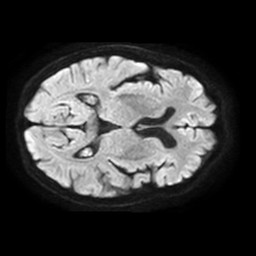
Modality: TRACE
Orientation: axial
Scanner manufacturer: philips
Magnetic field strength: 1.5 T
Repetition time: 3.393 s
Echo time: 0.06922 s